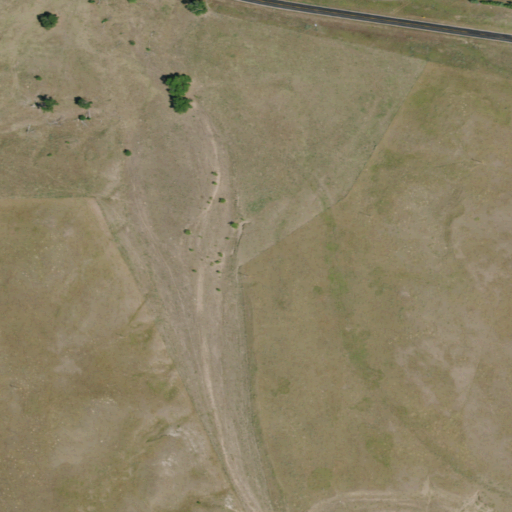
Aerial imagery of valley in Nebraska named Berry Gulch containing grassland, open development, low intensity development, and woody wetlands